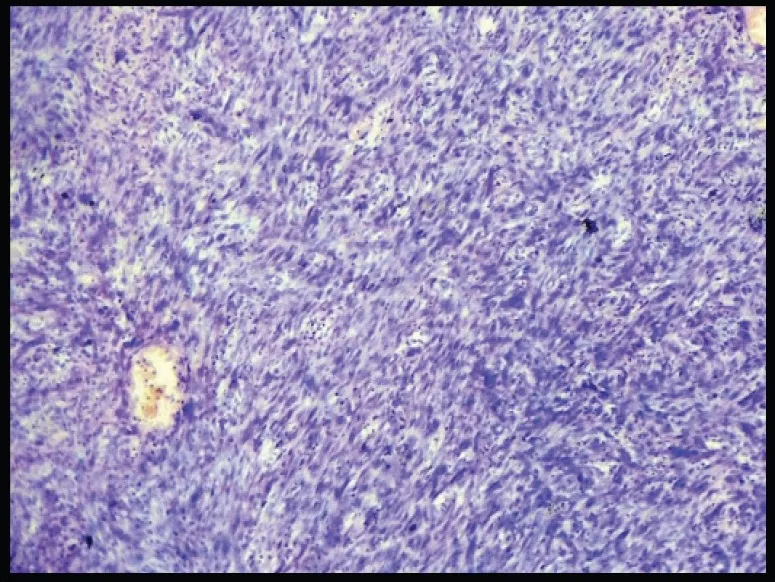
M/E showing spindle cells arranged in fascicles (H & E Stain; 10x).
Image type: pathology (h&e)